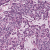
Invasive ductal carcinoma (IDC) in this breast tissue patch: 1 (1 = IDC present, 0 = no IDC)